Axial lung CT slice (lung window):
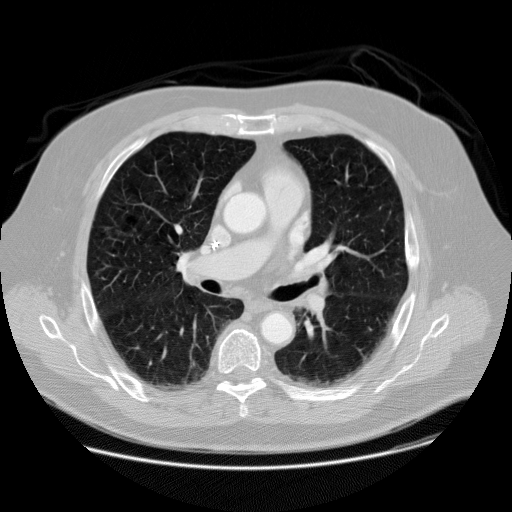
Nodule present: no